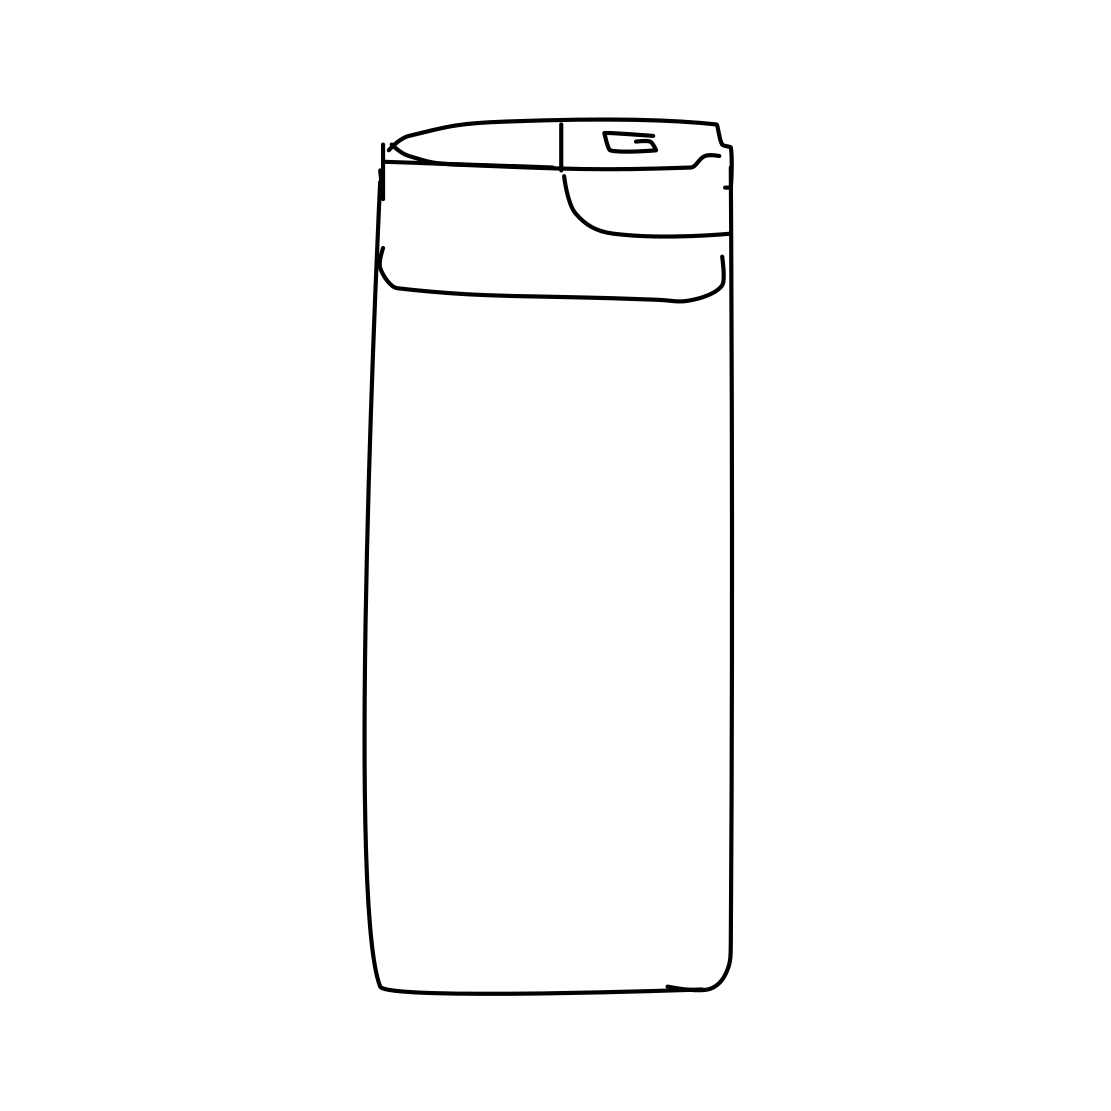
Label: lighter